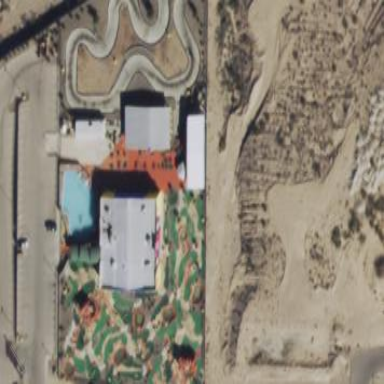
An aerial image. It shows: Miniature golf leisure land.